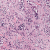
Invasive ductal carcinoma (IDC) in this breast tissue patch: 1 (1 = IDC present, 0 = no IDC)